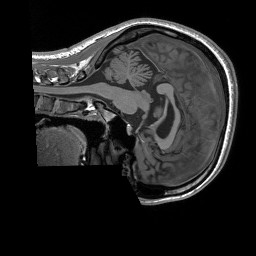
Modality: T1w
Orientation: sagittal